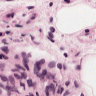
Metastatic tissue present: no